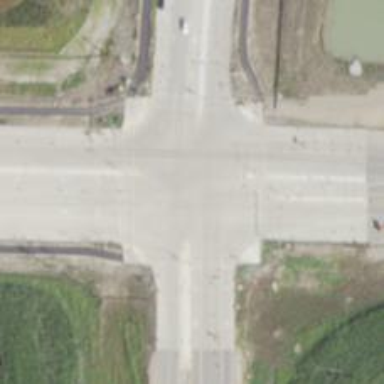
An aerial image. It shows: Secondary link road.